Aerial crown-view tile of a tropical tree (Barro Colorado Island, Panama), acquired 20250616:
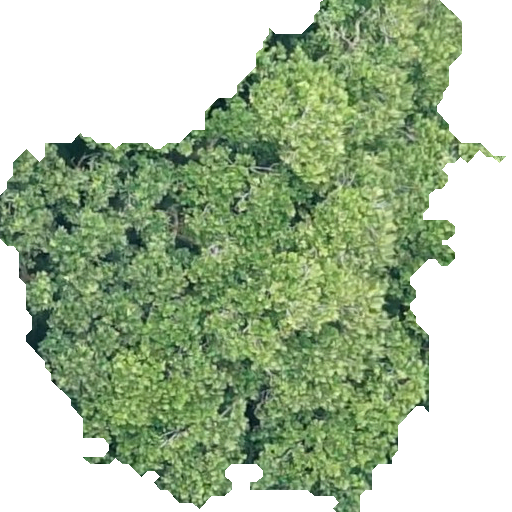
Species: Anacardium excelsum
GBIF accepted scientific name: Anacardium excelsum
Crown area: 235.861 m²